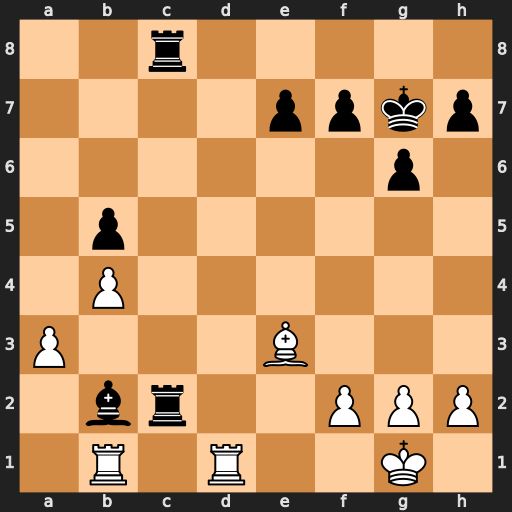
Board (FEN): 2r5/4ppkp/6p1/1p6/1P6/P3B3/1br2PPP/1R1R2K1
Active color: w
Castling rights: -
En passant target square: -
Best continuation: Rxb2 Rxb2 Bd4+ f6 Bxb2